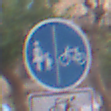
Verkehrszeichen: GetrennterRadUndGehwegRadwegRechts
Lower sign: EinspurigeFahrzeugeFrei6
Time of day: MorningAfternoon
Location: Outdoor (Urban)
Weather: PartlyCloudy
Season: NotSpecified
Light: Natural